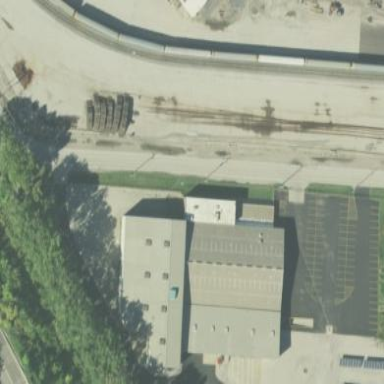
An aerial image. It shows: Industrial building.